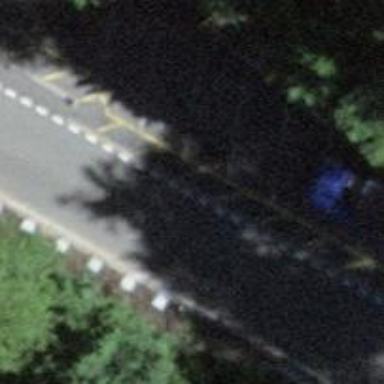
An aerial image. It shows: Bus stop equipped with public transport stop position.